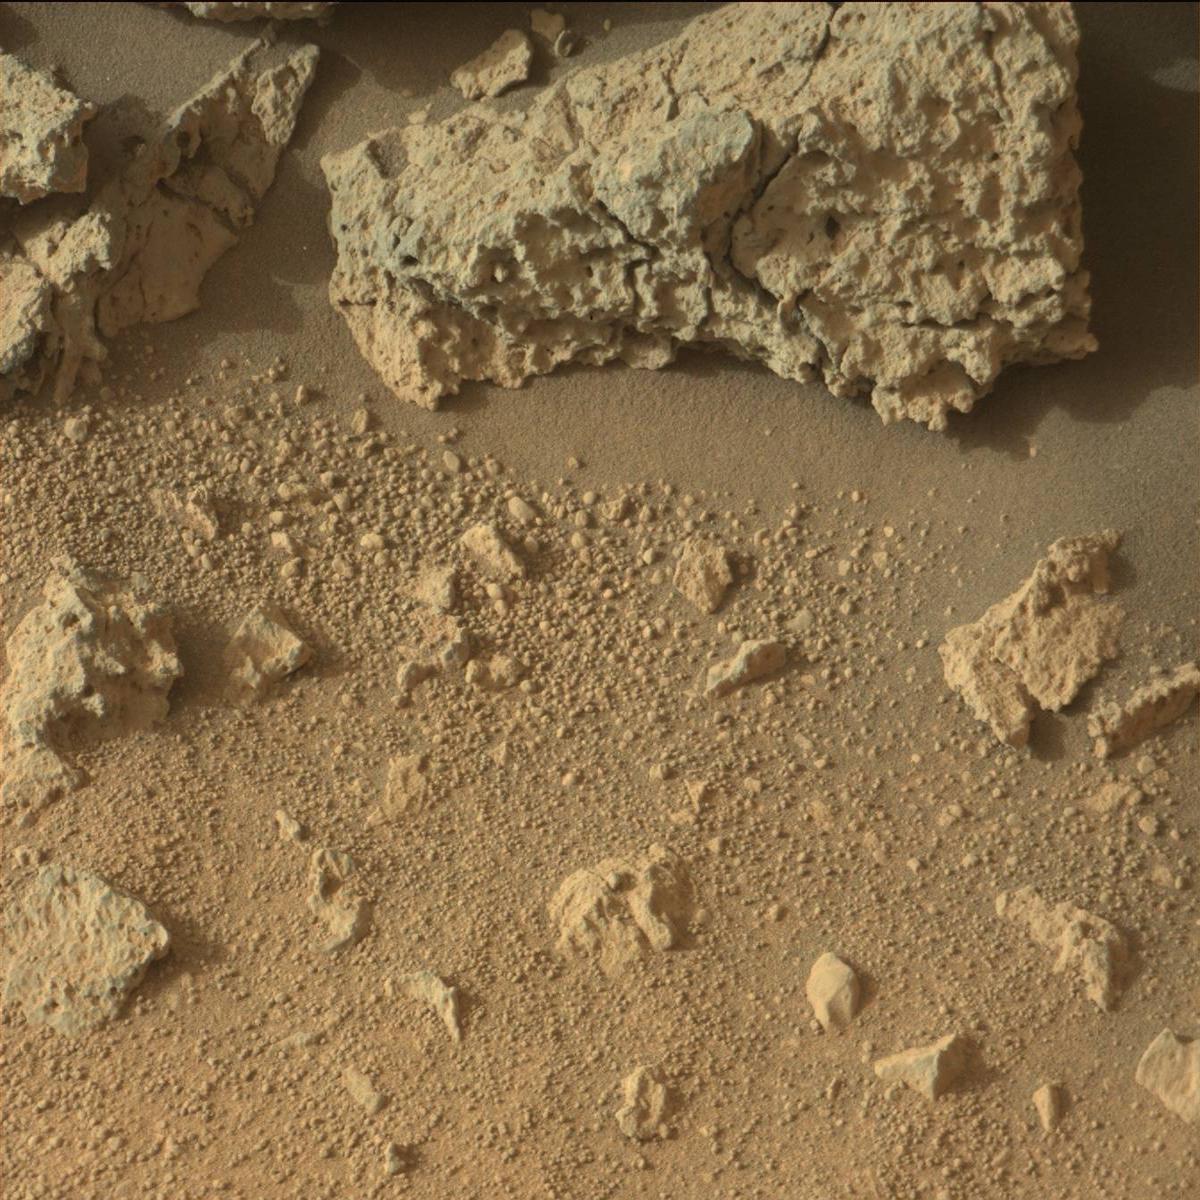
Terrain classes present: Bedrock, Rock, Sand / Soil